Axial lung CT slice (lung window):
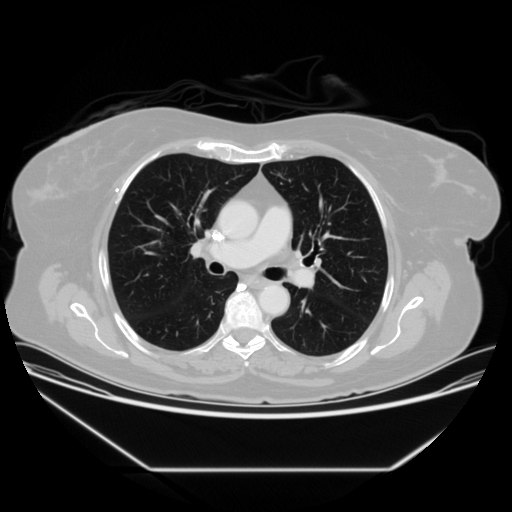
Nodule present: no